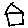
Label: house